Question: I am currently trying to write a program which takes a mesh as input (consisting of vertex positions and an element array) and outputs indices for use with 'glDrawElements()' in 'GL_TRIANGLES_ADJACENCY' mode.
It occurred to me when trying to write the code that non-closed meshes have triangles which may not have three neighbours. For example, a mesh consisting of a single triangle has no neighbouring triangles.

In this case, what should the indices 2, 4 and 6 be? It seems like there should be a standard way to tell the geometry shader that one or more of the adjoining triangles do not exist. I could not find information on this in the OpenGL specification (v4.3), however.
The single triangle is a daft example, but there are plenty of meshes where not all triangles join onto three others - like a cylinder with open ends, for example.
Is there a standard way to handle cases like this? Apologies if I have missed something obvious in the spec.
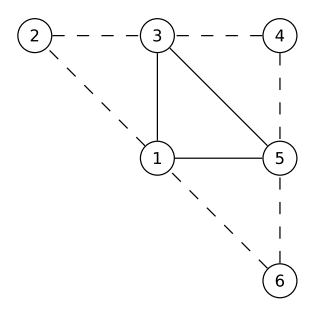
Answer: This is not a simple problem to solve. Generally speaking, if a GS needs adjacency information, then you're probably doing something like GS-based tessellation, where you're using adjacent vertex information to generate the new triangle data.
In cases where there is no adjacent vertex information, you need to look to your tessellation algorithm for solutions. Many algorithms have ways of dealing with cases where there is no adjacent triangle. Some tessellation algorithms ; they only work on perfectly regular meshes.
In those cases, you have a problem. Edges that have no adjacent triangles are probably supposed to be sharp edges. So, if your tessellation algorithm has no way to create sharp edges, then you'll need to modify it to create such a thing.
Failing that, you can always generate phantom vertices. For example, let's say that in your diagram, there is no vertex 6. You can create data for a vertex 6 by mirroring/projecting vertex 3, through the midpoint of the line created by vertices 1 and 5. That creates the effect of a regular mesh.
Again, how good this looks depends on your tessellation algorithm and your desired results.